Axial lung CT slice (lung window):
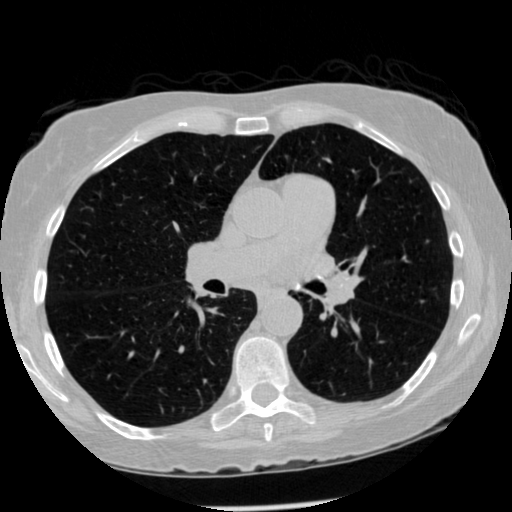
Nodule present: no